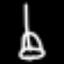
Label: fork